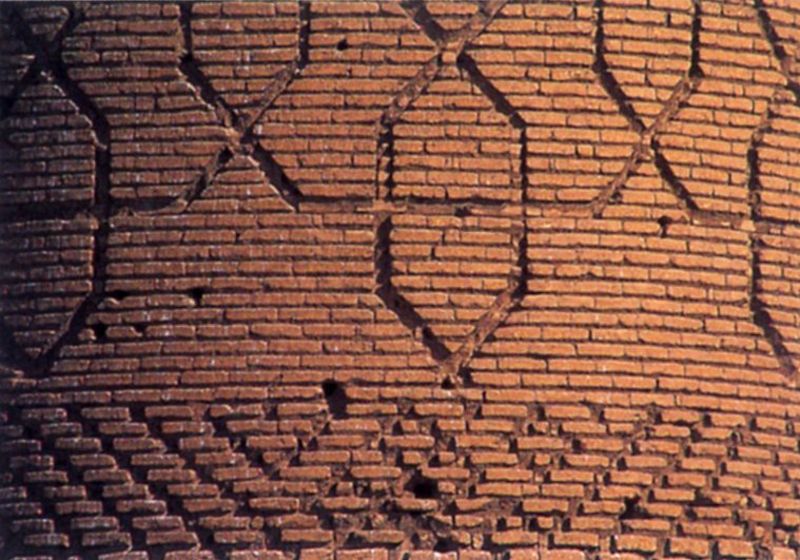
Titel: Minarett der Ali-Moschee in Isfahan
Standort: Isfahan (AS - Iran)
Schlagwörter: schatten, dreieck, ausschnitt, braun, licht, symbol, säule, zeichen, rot, beige, muster, ornament, wand, stein, norden, oval, rund, turm, relief, fassade, süden, mauer, ziegel, linien, backstein, figuren, detail, verzierung, foto, fugen, kreuz, türmchen, symmetrisch, kunst, löcher, ziegelsteine, arabisch, kreuze, klinker, westen, gebrannt, bau, anordnung, osten, kerben, symbole, backsteine, ziegelstein, sechsecke, bauweise, x, n